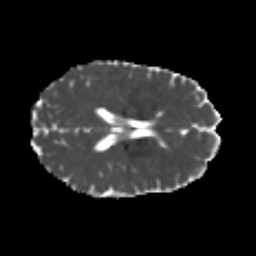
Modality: MD
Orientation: axial
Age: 25
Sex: female
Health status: healthy
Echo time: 0.074 s